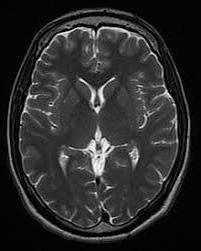
Label: notumor